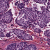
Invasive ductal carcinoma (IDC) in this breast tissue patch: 1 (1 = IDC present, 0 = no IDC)